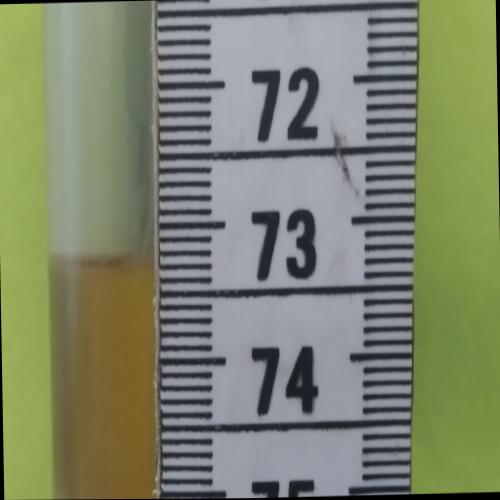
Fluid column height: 73.3 cm